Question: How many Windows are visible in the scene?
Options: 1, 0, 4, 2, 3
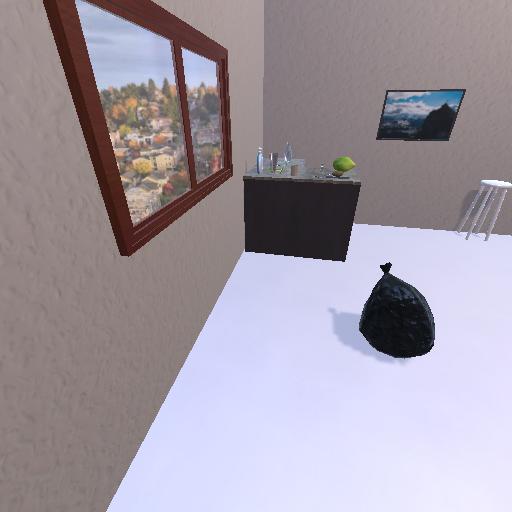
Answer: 1